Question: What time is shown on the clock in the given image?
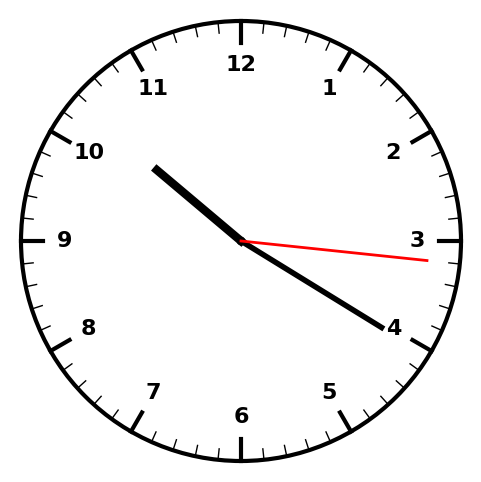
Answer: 10:20:16